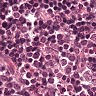
Metastatic tissue present: no